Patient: sex F, age 19
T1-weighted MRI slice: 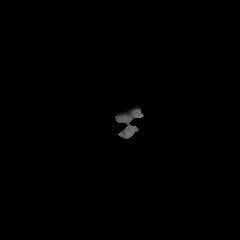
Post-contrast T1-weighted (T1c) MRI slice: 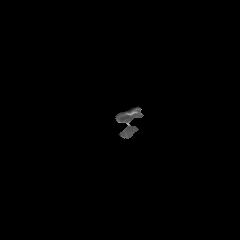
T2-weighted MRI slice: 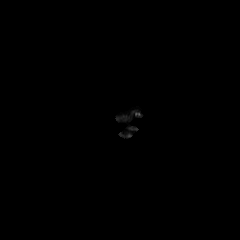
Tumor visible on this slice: no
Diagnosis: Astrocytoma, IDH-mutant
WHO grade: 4